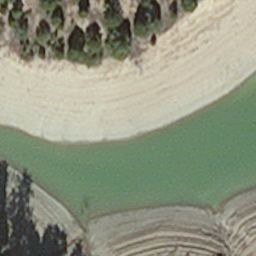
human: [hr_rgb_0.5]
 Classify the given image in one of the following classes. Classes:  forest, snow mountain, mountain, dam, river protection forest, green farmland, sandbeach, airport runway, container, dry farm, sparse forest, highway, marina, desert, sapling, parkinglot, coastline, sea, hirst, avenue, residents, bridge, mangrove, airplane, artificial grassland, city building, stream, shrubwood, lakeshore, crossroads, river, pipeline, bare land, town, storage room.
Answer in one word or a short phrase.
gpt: hirst